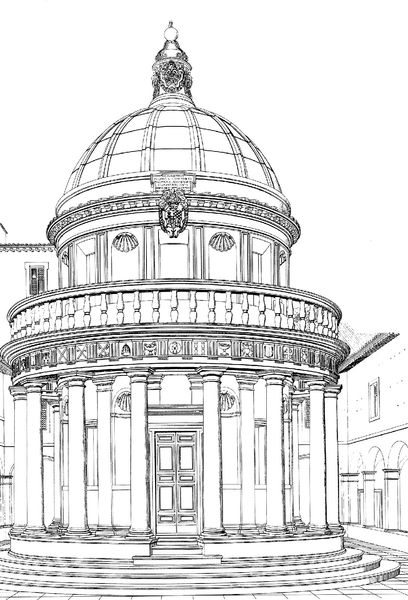
Titel: Tempietto bei S. Pietro in Montorio
Künstler: Donato Bramante
Standort: Rom, S. Pietro in Montorio, Tempietto (EU - I - Latium)
Schlagwörter: stadt, laterne, straße, säulen, tür, zeichnung, gebäude, architektur, brüstung, renaissance, rund, balkon, fassade, platz, kuppel, treppe, treppen, tafel, flügeltür, stuck, geländer, stufen, striche, tor, eingang, tusche, arkade, umgang, antike, balustrade, druck, schwarzweiss, kuppe, stich, fries, portal, sims, griechisch, rundbögen, kapelle, tempel, muschel, muscheln, rundbau, tempietto, tambour, strichzeichnung, musche, kepelle, ballustade